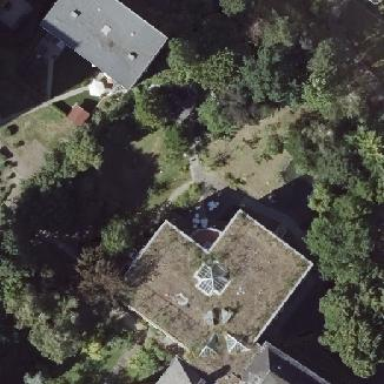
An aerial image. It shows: Building with flat grass-covered roof.